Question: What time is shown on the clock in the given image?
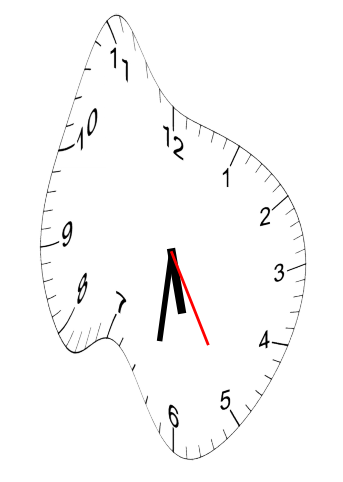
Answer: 05:31:25